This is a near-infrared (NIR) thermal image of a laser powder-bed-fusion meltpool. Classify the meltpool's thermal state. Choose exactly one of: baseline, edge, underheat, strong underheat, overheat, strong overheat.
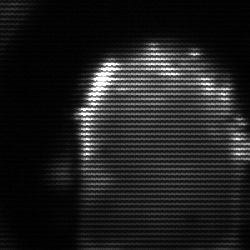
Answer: baseline